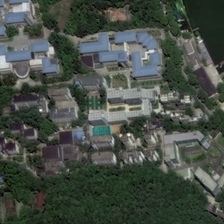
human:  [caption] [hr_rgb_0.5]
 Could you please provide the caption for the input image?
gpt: many green trees and buildings are in a school .

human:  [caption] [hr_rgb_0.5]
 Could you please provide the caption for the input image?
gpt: there are all kinds of colors in the dense woods .

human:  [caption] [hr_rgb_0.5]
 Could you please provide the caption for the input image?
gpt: the school is surrounded by a forest .

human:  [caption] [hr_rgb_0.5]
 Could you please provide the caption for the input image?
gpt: many green trees and buildings are in a school .

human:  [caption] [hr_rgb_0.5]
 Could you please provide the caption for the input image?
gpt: the school is surrounded by a forest .